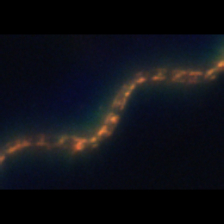
Taxon: Chaetoceros
Group: Diatoms